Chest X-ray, AP view. Patient: 71 years old, sex M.
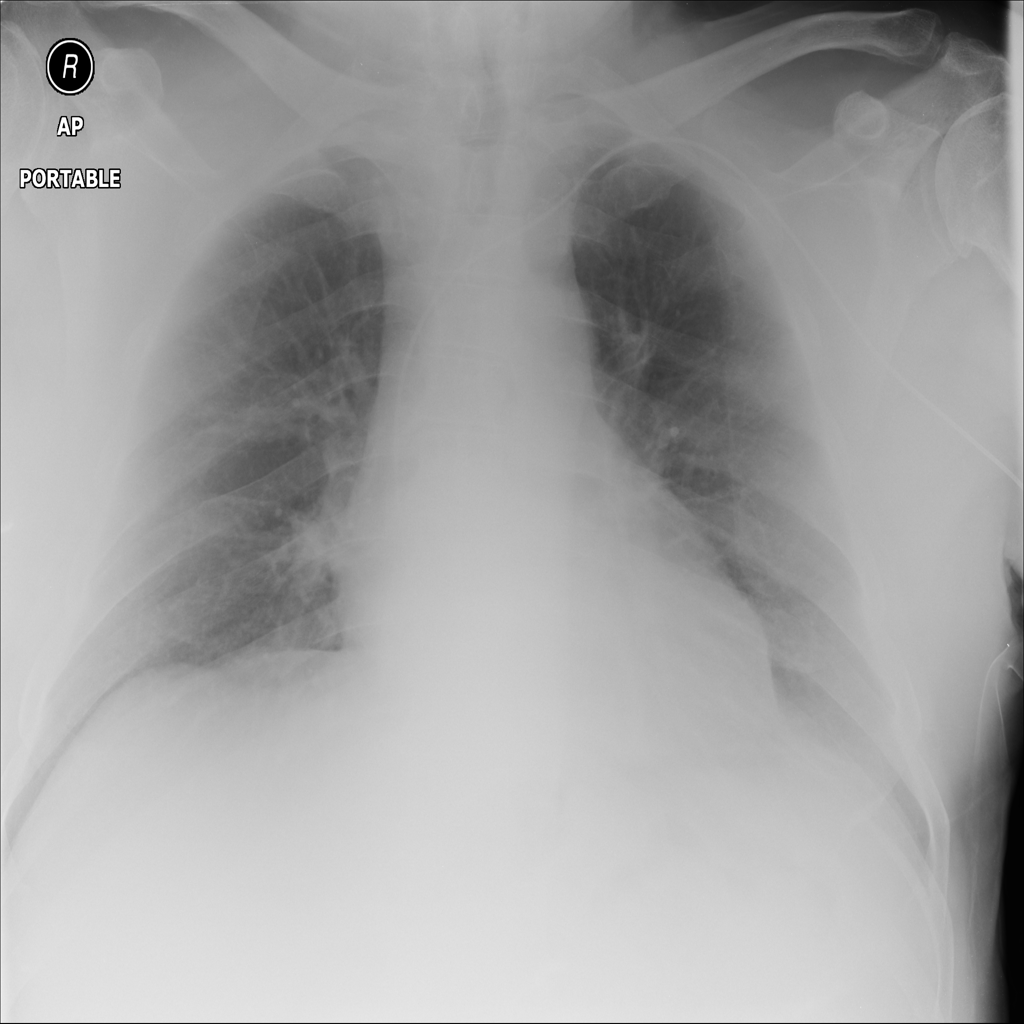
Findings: No Finding